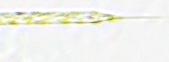
Label: Rhizosolenia